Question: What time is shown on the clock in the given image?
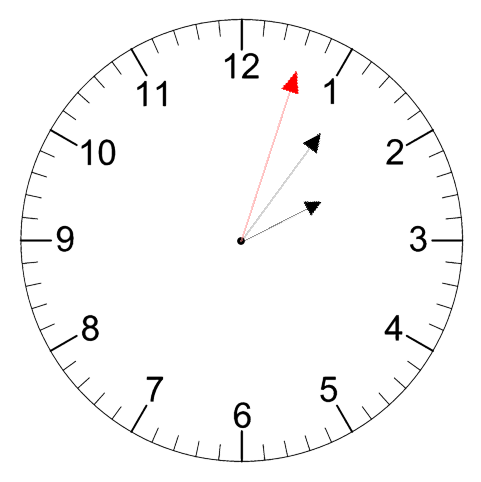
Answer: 02:06:03